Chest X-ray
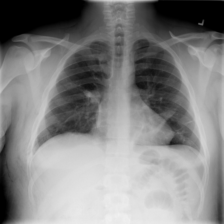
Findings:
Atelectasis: positive
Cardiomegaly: negative
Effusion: negative
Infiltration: negative
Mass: negative
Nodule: negative
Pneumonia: negative
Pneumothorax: negative
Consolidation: negative
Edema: negative
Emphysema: negative
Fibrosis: negative
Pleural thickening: negative
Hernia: negative